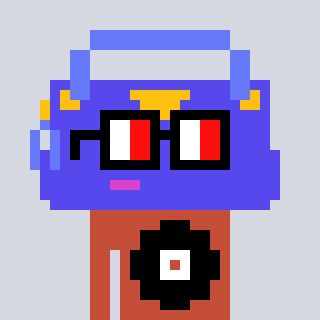
a pixel art character with square glasses with black frames and red eyes, a bag-shaped head and a rust-colored body on a cool background